Brain MRI, t2w sequence, axial 2D slice.
Patient: age 35, sex F, weight 78 kg, height 1.78 m
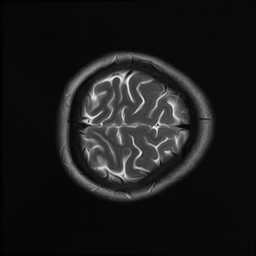